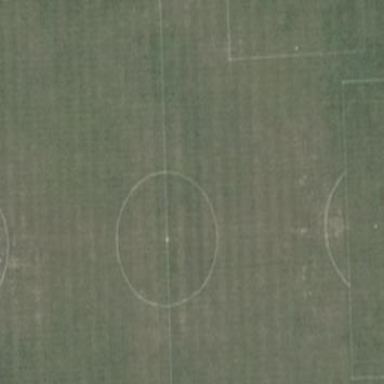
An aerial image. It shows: Soccer pitch for outdoor sports and leisure activities.